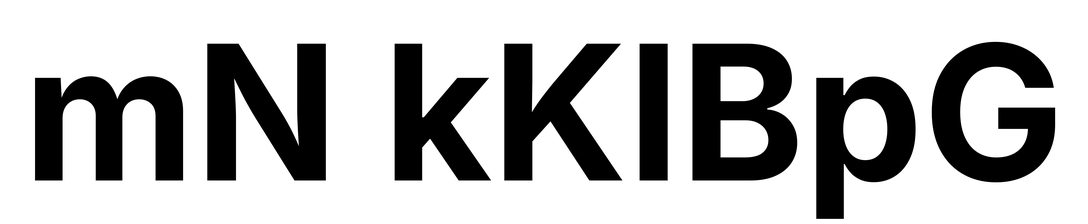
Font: Inter_Bold